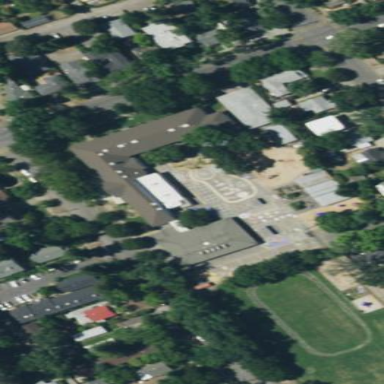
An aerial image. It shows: School building.